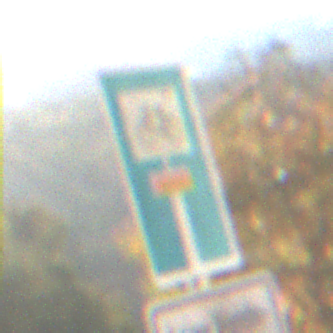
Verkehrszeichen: SackgasseRadverkehrDurchlaessig
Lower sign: HinweisGeaenderteVorfahrtVerkehrsfuehrungVerkehrsregelung3
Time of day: SunriseSunset
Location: Outdoor (Nature)
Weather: Clear
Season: NotSpecified
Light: Natural